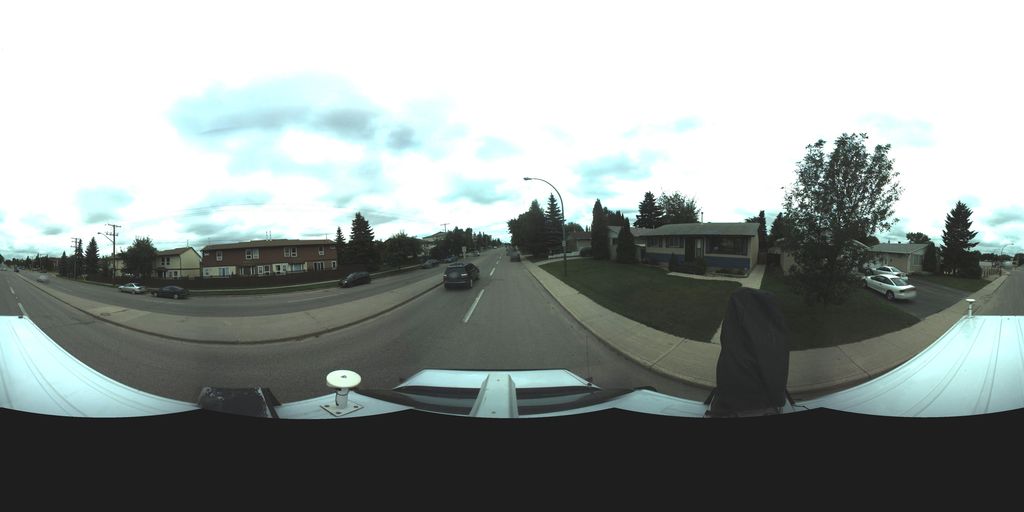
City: saskatoon